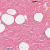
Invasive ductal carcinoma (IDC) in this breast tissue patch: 0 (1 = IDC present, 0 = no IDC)